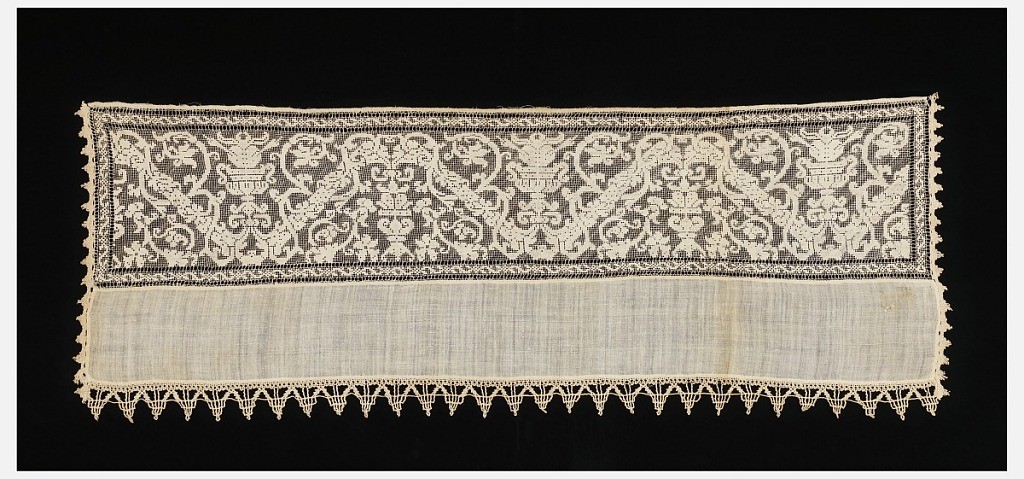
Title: Panel
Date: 16th–17th century
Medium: linen Technique: needlework on hand knotted net with bobbin lace edge
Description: End of a towel or table cover. Needlework on knotted net with a design of scrolling vines over diagonal bars in a symmetrical arrangement with urns.